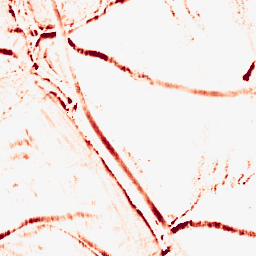
Category: morphological
Decomposition family: morphological_rect
Decomposition parameters: operation: opening
width: 5
height: 10
Upsampling method: linear_exact
Upsampling parameters: scale: 2
Upsampling scale: 2